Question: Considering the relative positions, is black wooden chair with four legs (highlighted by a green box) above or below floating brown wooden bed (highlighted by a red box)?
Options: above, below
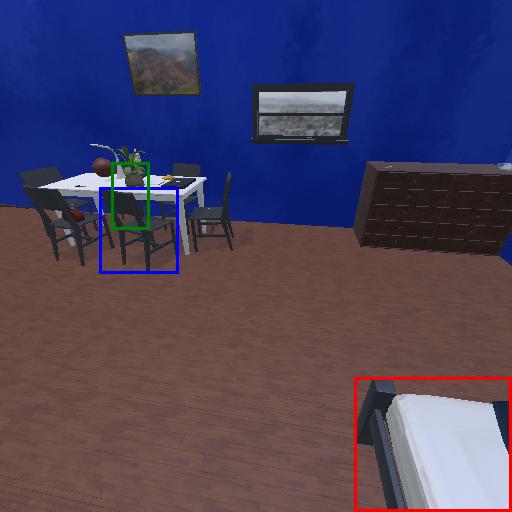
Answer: above